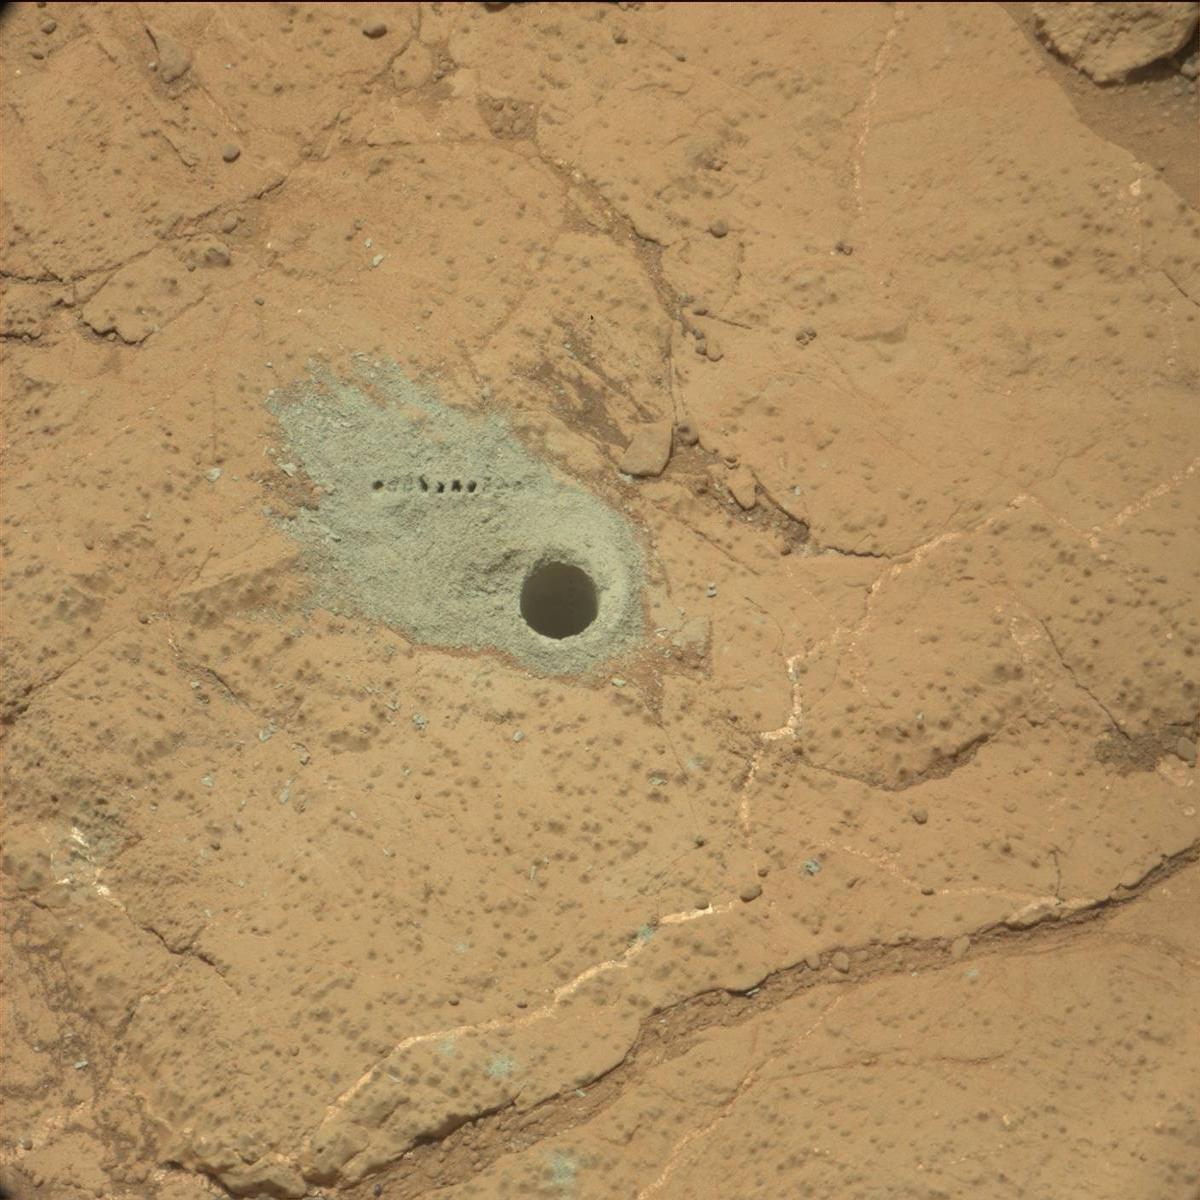
Terrain classes present: Bedrock, Hole, Rock, Sand / Soil